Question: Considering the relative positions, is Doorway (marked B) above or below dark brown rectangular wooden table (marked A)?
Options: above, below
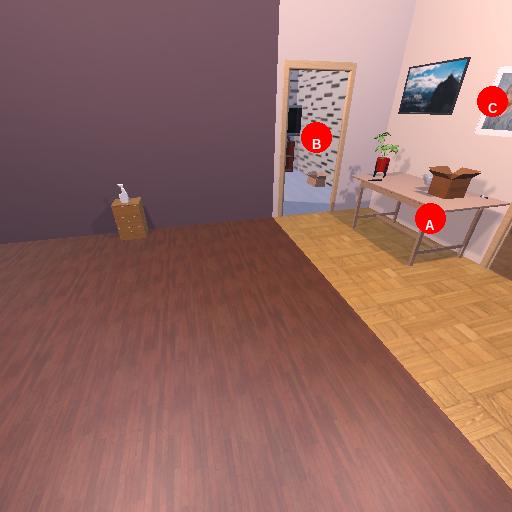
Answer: above